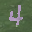
Label: 4